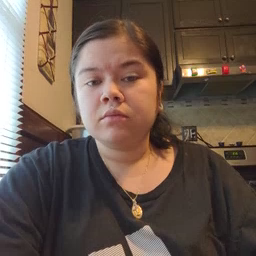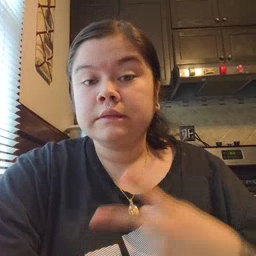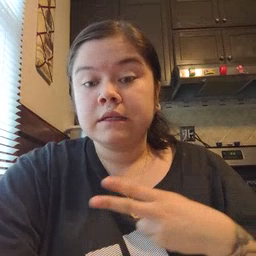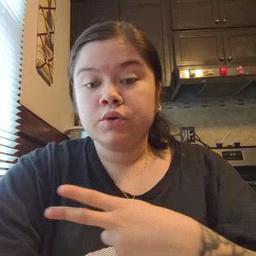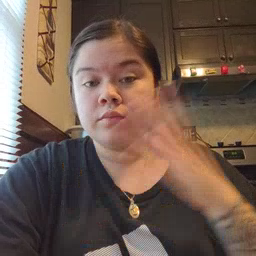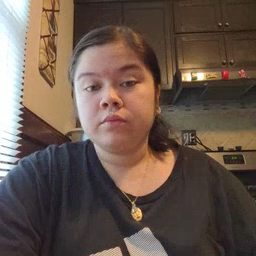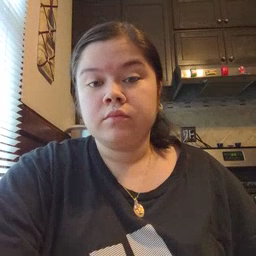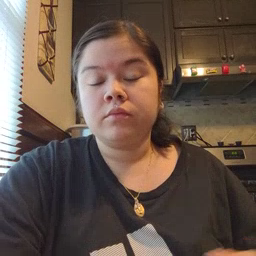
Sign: scissors